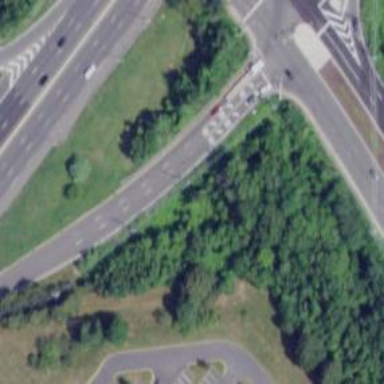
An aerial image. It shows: Trunk link highway with asphalt surface.